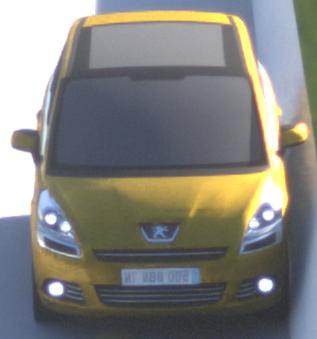
Make: Peugeot
Model: 5008 120 VTi
Detailed model: 5008 (I) Van
Model produced from: 2009/10
Model produced until: 2011/07
Doors: 5
Color: yellow
Road condition: dry road
Daytime: sunrise or sunset
Contrast: medium contrast